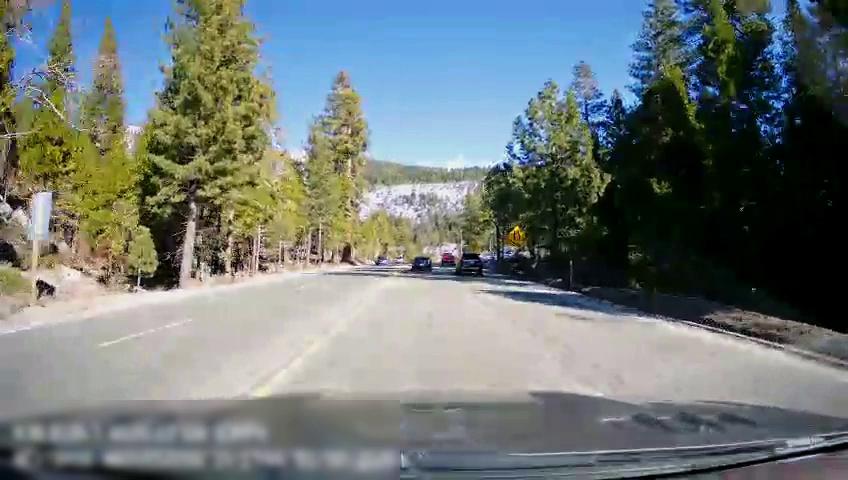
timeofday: Day
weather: Sunny
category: Drivable Space
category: Vehicles | Car
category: Vehicles | SUV
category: Vehicles | Car
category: Lanes | Opposite Lane
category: Lanes | Opposite Lane
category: Lanes | Opposite Lane
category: Traffic | Signs